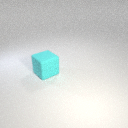
large cyan rubber cube